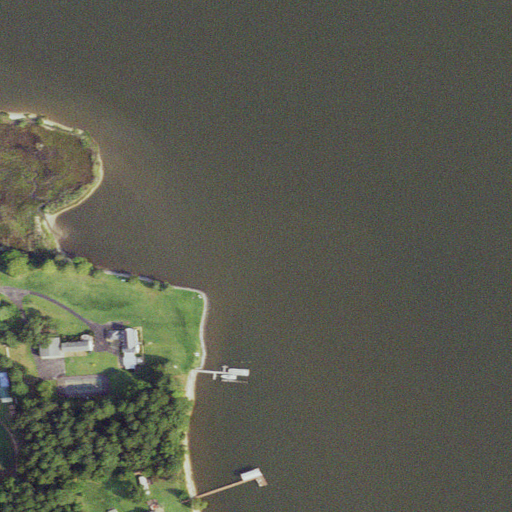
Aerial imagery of cape in Virginia named Cooper Point containing open water, cultivated crops, evergreen forest, herbaceous wetlands, open development, grassland, low intensity development, and woody wetlands